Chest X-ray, PA view. Patient: 64 years old, sex M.
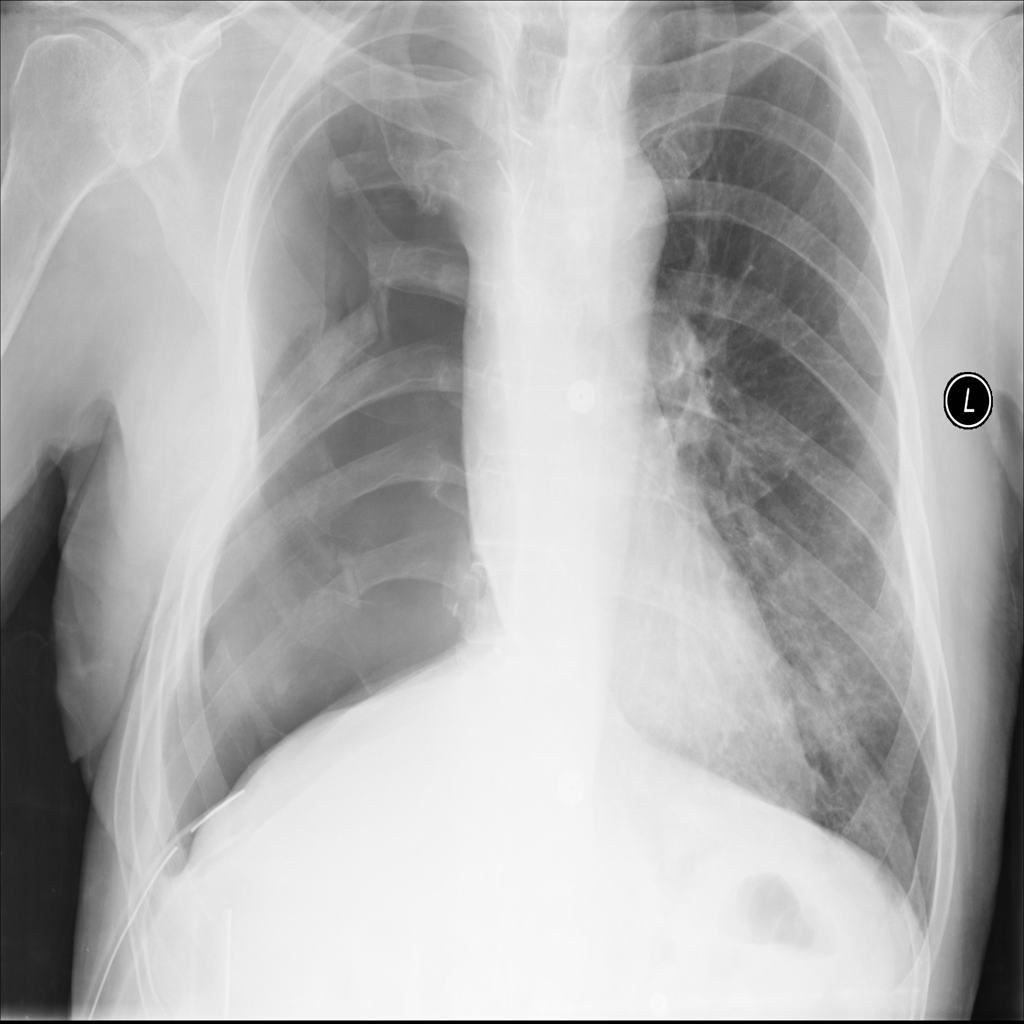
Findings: Emphysema